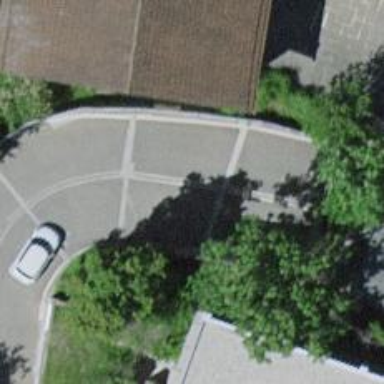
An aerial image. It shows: Parking area.